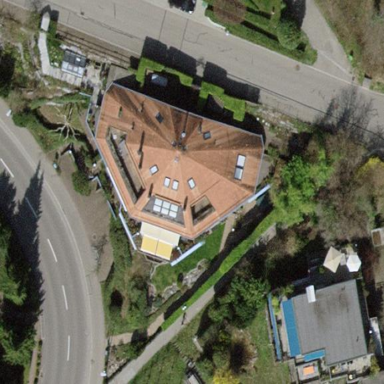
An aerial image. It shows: Residential building.